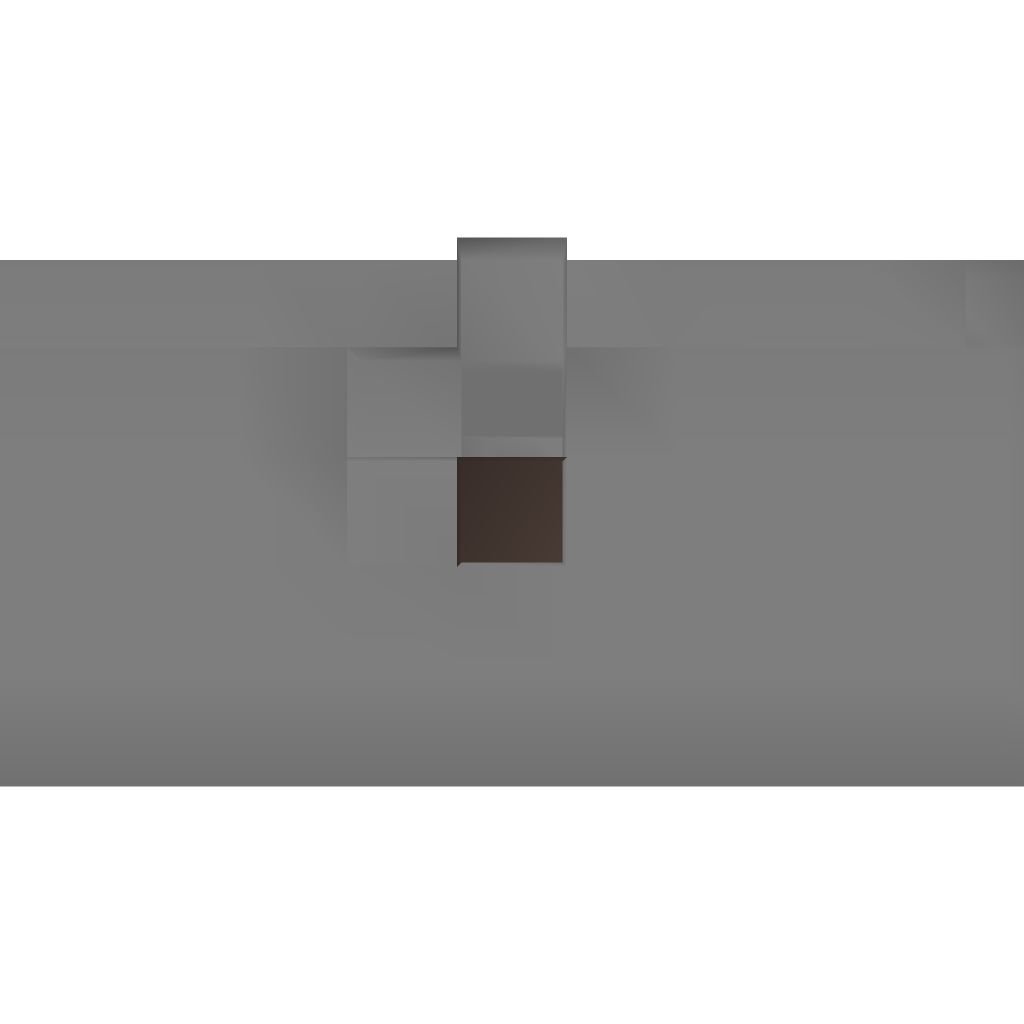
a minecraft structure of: house that is not furnished